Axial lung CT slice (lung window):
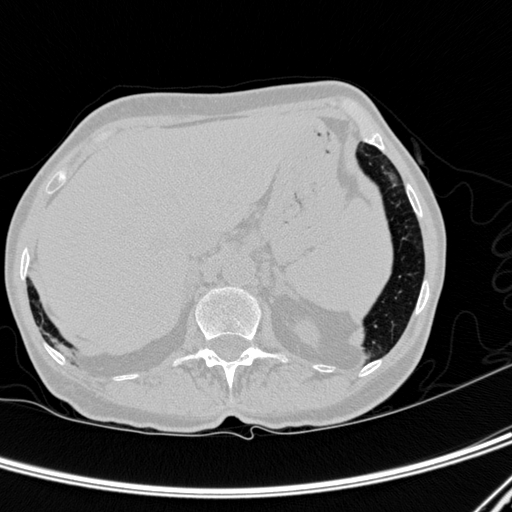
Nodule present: no